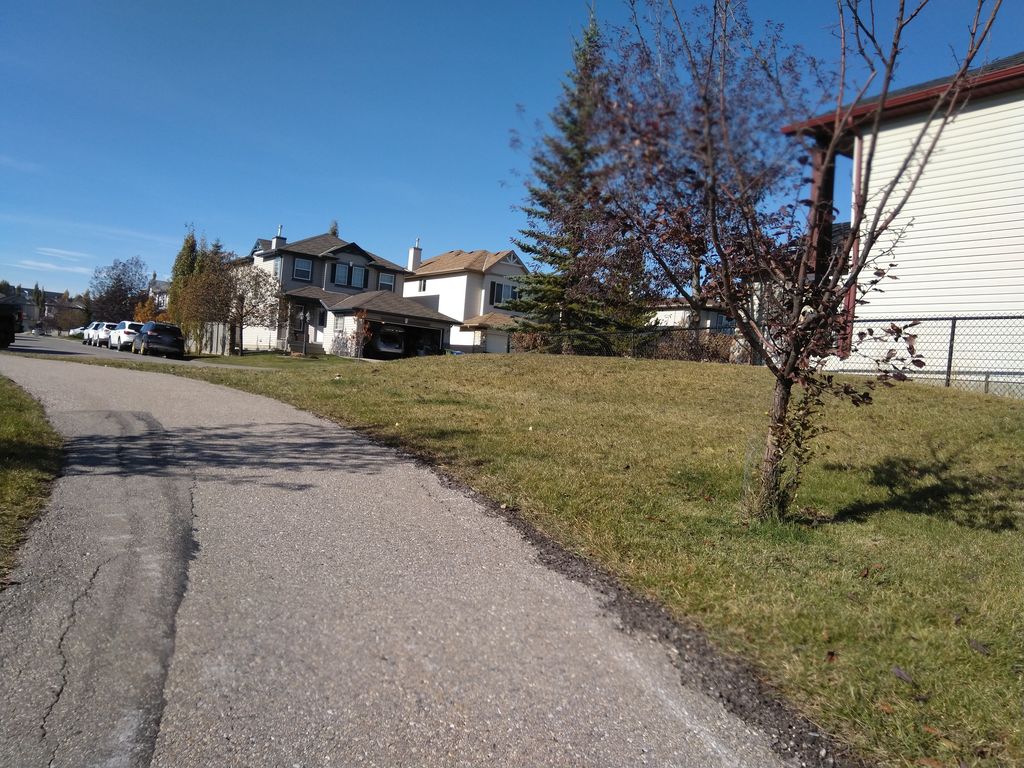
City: calgary